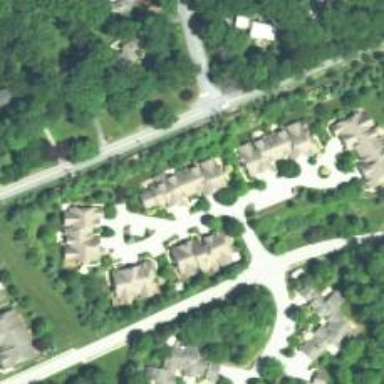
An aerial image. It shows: Residential road.